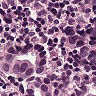
Metastatic tissue present: yes